Current action and preconditions to check: path_clear

Your task: For each precondition in the list above, predict whether it will hold at this action.

Consider the current scene as observed from the mobile robot's camera, and analyze the predicted future states of all dynamic agents (e.g., people, animals, vehicles, or any moving entities) within the NEXT SECOND.

IMPORTANT: Only answer "very likely" if you are absolutely certain—based on strong, clear evidence—that a dynamic agent will violate the precondition in the predicted future state. Do NOT answer "very likely" for unlikely, ambiguous, or low-probability risks.

Ask yourself for each precondition: Is there a high probability, with clear and convincing evidence, that the predicted future states of any dynamic agent will interfere with the predicted future state of the currently executing action within the NEXT SECOND, causing that precondition to fail?

Assess the risk level based on these predictions. Use "likely" or "very likely" if motions create a clear risk of interference.

Use "neutral" or "improbable" if agents are nearby but their predicted paths are clearly diverging or non-conflicting.

Failure Risk Categories: "very improbable", "improbable", "neutral", "likely", "very likely"

Answer Format: Output ONLY the probability_of_failure value from these categories: "very improbable", "improbable", "neutral", "likely", "very likely"

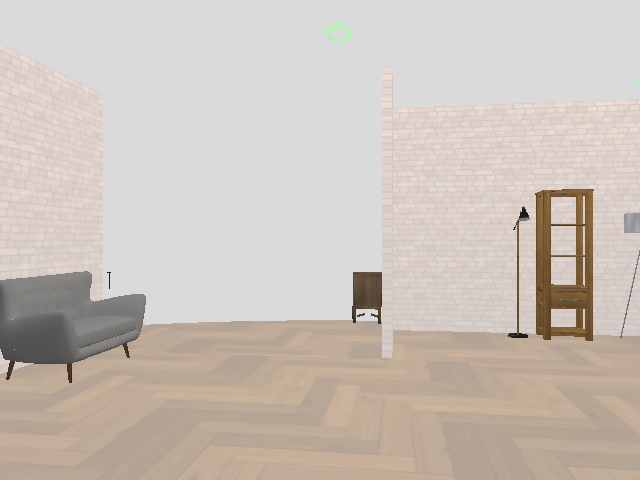

Answer: very improbable